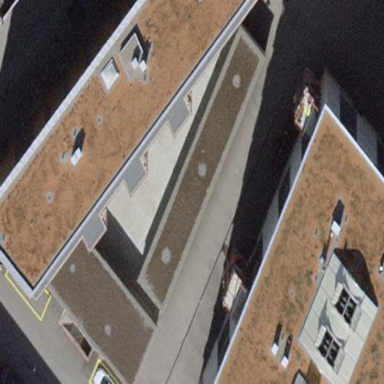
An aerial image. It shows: Bicycle parking area with wall loops.